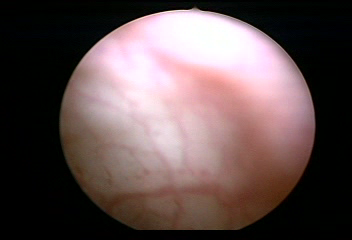
Modality: WLC
Class: Normal mucosa
Bladder cancer association: No